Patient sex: M
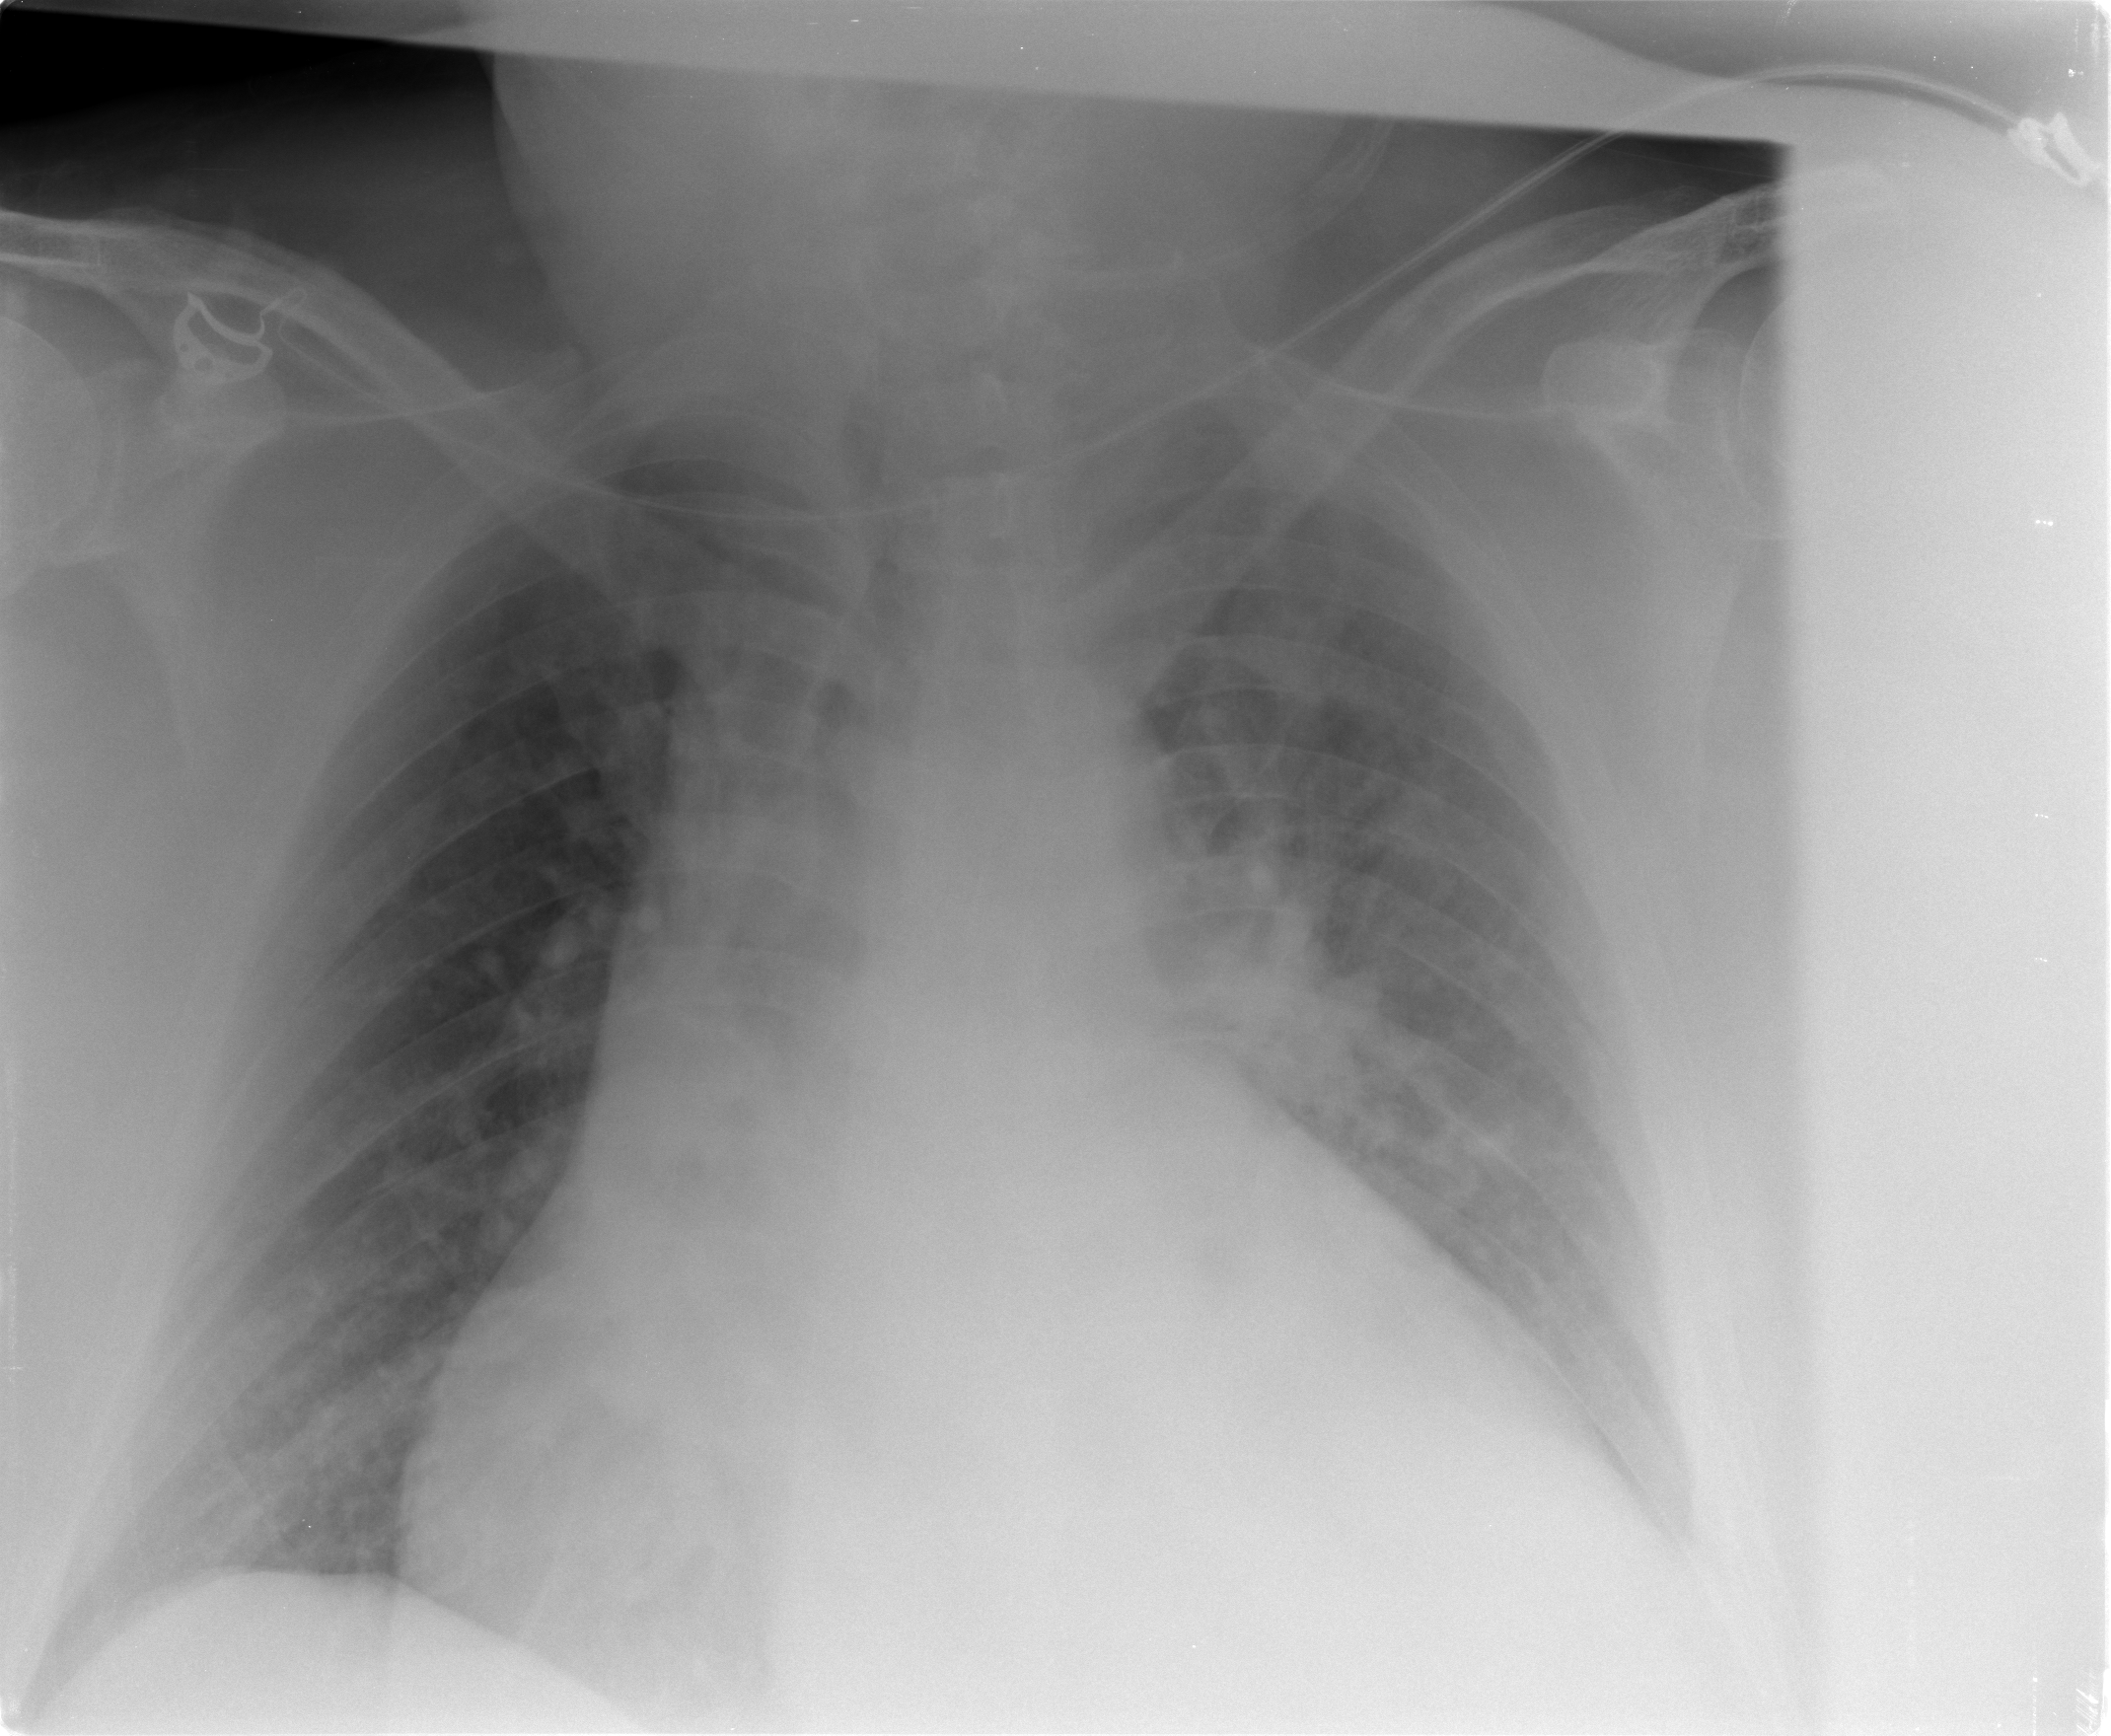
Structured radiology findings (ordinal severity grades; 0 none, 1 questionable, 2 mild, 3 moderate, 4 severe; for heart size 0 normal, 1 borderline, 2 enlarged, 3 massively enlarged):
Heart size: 3
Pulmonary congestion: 2
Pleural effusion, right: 0
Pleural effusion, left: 1
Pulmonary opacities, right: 0
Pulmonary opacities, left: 2
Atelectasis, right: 0
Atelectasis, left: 2